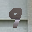
Label: 9